Pattern: DisLocation
Description: Random the location of patches in an image.
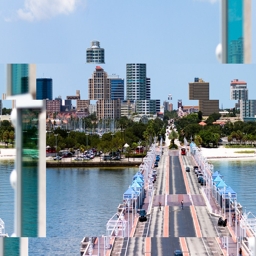
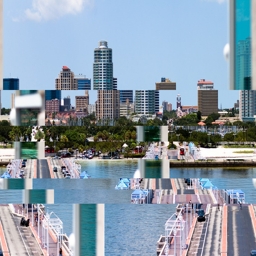
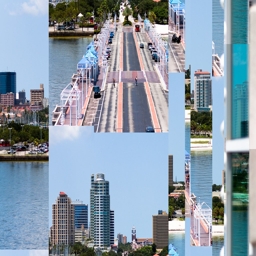
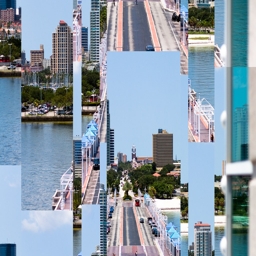